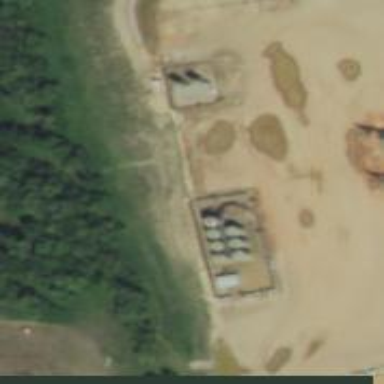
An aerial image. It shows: Storage tank with man-made structure.